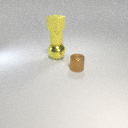
small yellow rubber cube above small yellow rubber cylinder